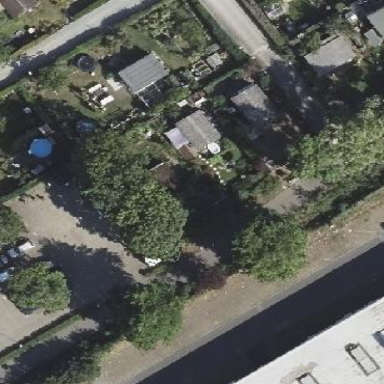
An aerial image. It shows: Plot within allotments.